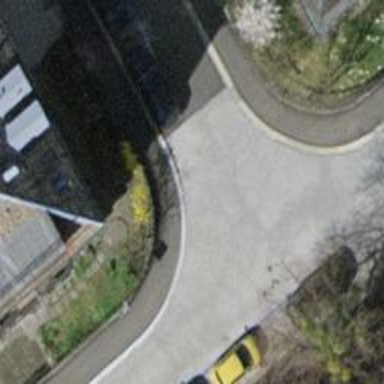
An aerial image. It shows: Crossing with sett surface on footway.